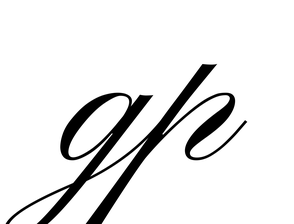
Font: PinyonScript-Regular